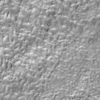
Label: not_dusty